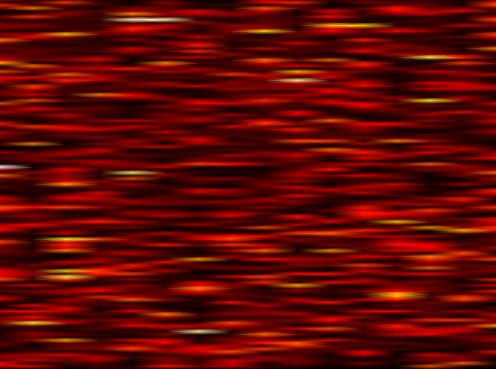
Label: UFMC